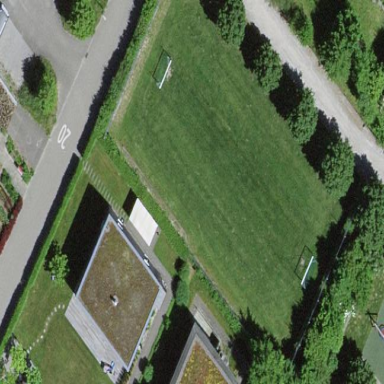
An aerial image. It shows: Soccer pitch designated for leisure and sports activities.